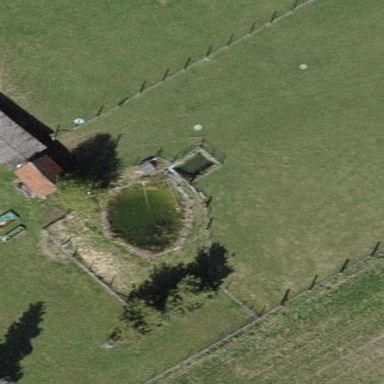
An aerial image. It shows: Pond surrounded by natural water.